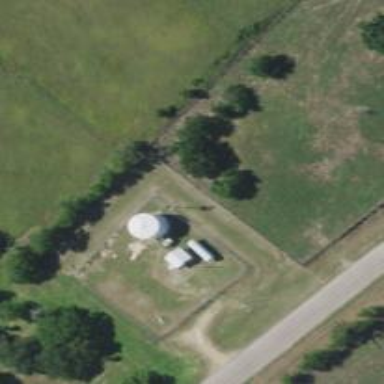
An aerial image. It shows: Storage tank that is man-made.